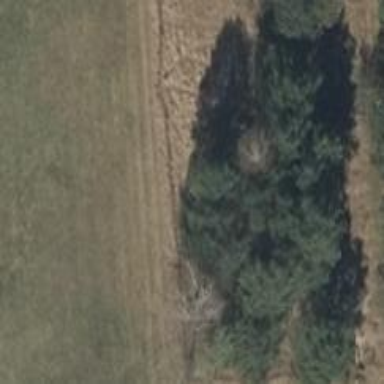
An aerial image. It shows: Deciduous tree with broadleaved leaves.